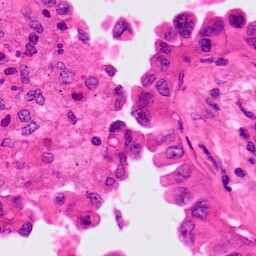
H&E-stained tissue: Lung